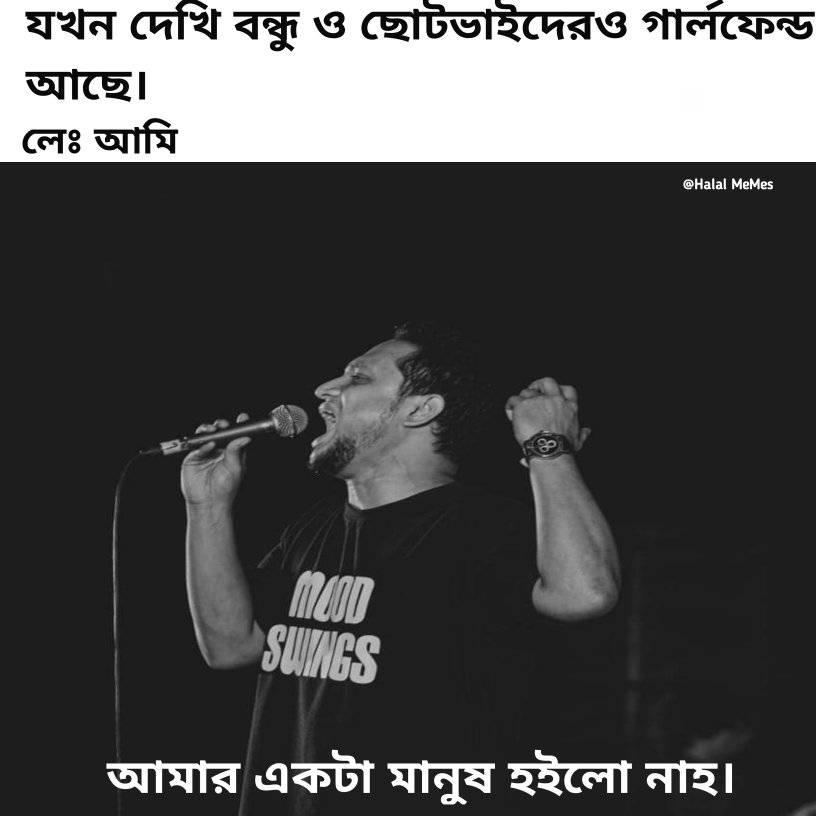
Caption: যখন দেখি বন্ধু ও ছোটভাইদেরও গালফ্রেন্ড আছে ।    লেঃআমি   আমার একটা মানুষ হইলো    নাহ
Label: non-hate